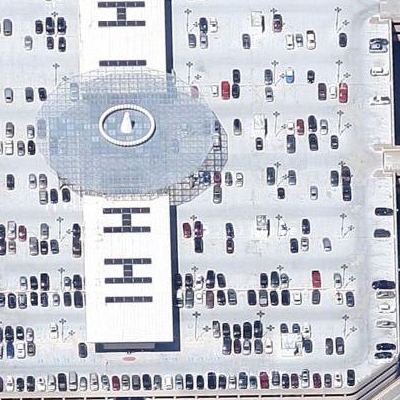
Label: gParking